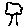
Label: tree